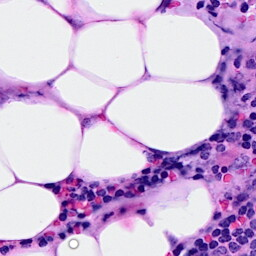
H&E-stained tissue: Breast